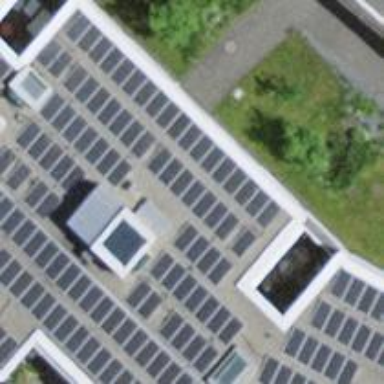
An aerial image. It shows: Solar power generator with photovoltaic panels.